Question: I see that the designer generated UI classes be embedded using any of the following methods in Qt,
1. Aggregation as a pointer member
2. Aggregation
3. Multiple, Private inheritance

but it is said that the second method doesn't support custom slots. Can someone elaborate on this? Why can't we implement custom slots, while using aggregation?
Also, elaborate on the advantages and disadvantages in each of the methods.
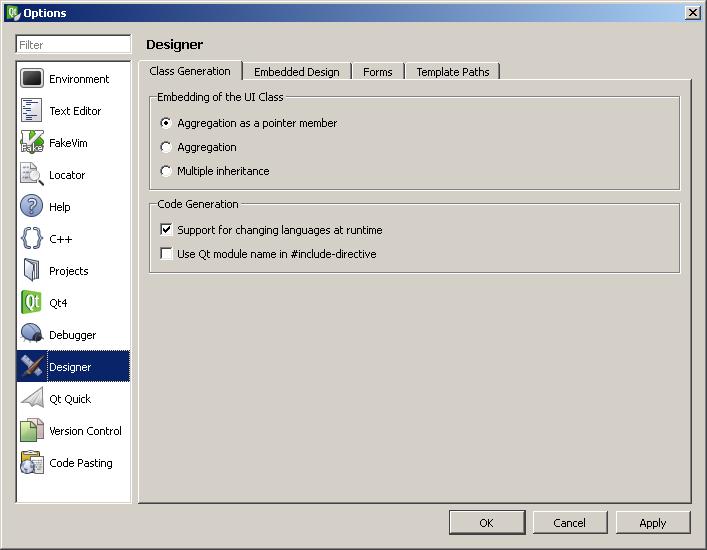
Answer: I don't think it's true that the second option doesn't support custom slots.
The choice is discussed in the official Qt documentation. See <URL>
However, note that the three approaches presented in this document do not correspond to the three options presented in Qt Creator. The first approach presented in the document, The Direct Approach, is not one of the three choices here -- this approach is not available through the Qt Creator feature which this setting controls. The second option (aggregation, or "the single inheritance approach") is available in two varieties, the slight variation being whether the ui class member is as a data member (the second option) or as a pointer member (the first option).
My preference is the third option, multiple inheritance. This is also the way used throughout <URL>, which calls this approach the cleanest. When I'm writing my class, I'm not really thinking in terms of two objects, one with the UI and the rest with the functionality, I'm thinking about just one, and multiple inheritance matches that the best. But the document gives the reasons why "aggregation as a pointer member" is the default.